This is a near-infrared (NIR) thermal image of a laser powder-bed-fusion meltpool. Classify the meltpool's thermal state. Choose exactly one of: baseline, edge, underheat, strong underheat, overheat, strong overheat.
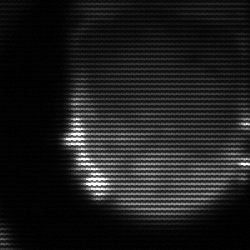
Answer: strong underheat